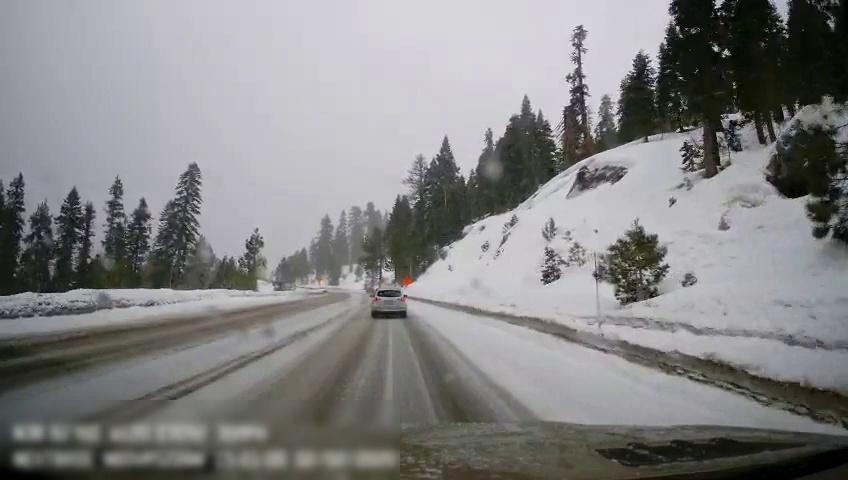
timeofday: Day
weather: Snowy
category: Drivable Space
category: Vehicles | SUV
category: Traffic | Signs